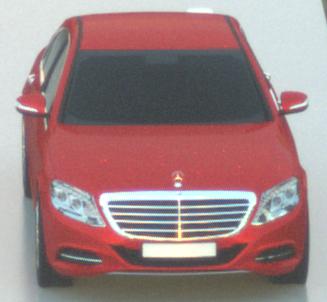
Make: Mercedes-Benz
Model: S 400 HYBRID
Detailed model: S-Class (222) Limousine
Model produced from: 2013/05
Model produced until: 2015/04
Doors: 4
Color: red
Road condition: wet road
Daytime: sunrise or sunset
Contrast: medium contrast